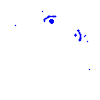
Particle: electron